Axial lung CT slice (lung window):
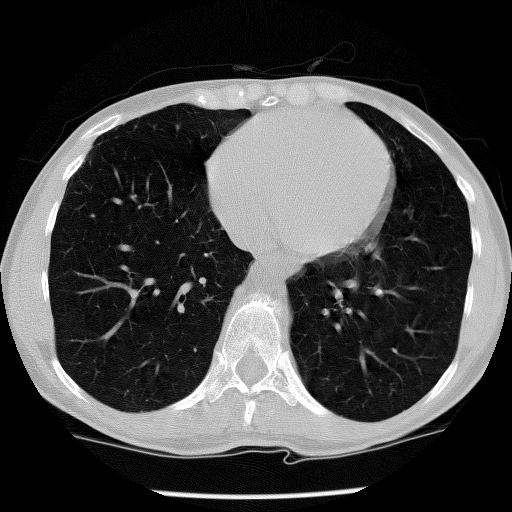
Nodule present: no